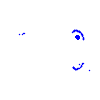
Particle: electron